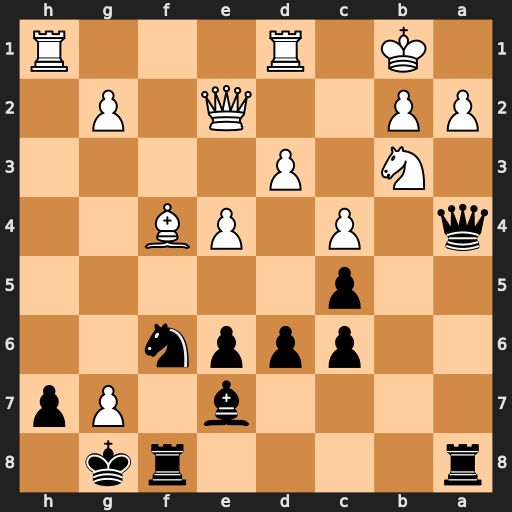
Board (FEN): r4rk1/4b1Pp/2pppn2/2p5/q1P1PB2/1N1P4/PP2Q1P1/1K1R3R
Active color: b
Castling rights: -
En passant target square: -
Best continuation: Qxa2+ Kc2 Rfb8